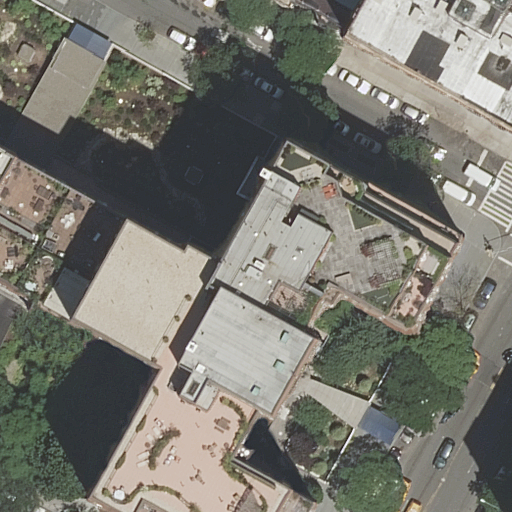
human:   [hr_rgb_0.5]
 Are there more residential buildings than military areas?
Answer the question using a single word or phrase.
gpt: yes

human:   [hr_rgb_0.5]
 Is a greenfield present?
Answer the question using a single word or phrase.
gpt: no

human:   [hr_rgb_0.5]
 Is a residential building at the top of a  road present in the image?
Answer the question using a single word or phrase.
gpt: yes

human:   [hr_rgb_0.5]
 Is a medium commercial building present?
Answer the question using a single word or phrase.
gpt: no

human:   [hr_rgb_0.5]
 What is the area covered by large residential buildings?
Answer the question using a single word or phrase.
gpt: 4005m2

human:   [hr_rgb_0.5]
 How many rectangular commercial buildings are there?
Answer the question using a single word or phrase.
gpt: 0

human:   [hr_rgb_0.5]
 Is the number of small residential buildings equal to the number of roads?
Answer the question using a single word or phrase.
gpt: no

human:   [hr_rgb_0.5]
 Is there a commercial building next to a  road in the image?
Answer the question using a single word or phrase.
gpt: no

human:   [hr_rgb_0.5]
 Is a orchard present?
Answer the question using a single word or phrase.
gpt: no

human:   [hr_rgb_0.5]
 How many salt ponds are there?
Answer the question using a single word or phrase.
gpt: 0

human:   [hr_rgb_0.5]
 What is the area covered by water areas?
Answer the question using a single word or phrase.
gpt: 0m2

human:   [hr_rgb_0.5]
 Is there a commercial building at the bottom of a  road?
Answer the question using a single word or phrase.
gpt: no

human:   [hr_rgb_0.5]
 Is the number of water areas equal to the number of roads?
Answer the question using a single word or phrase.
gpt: no

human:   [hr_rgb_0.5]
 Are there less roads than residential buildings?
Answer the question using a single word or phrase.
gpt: yes

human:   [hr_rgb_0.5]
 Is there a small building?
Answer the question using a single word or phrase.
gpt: yes

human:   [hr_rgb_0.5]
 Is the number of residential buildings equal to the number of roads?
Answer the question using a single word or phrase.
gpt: no

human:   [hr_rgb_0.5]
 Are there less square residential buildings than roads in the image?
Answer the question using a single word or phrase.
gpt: yes

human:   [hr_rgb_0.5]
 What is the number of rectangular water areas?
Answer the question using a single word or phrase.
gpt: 0

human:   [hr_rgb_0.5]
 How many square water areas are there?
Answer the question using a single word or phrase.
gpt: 0

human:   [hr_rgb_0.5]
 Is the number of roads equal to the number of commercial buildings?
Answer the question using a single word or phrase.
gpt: no

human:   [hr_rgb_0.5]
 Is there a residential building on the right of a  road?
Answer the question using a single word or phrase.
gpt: yes

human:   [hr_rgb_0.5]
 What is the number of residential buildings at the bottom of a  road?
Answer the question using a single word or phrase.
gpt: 1

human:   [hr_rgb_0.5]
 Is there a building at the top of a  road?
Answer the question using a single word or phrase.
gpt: yes

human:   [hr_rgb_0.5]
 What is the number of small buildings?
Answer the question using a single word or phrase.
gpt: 1

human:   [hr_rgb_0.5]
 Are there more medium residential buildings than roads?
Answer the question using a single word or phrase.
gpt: no

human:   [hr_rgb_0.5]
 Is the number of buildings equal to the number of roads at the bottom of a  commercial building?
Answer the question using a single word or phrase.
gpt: no

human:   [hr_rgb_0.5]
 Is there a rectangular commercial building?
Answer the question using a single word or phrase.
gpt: no

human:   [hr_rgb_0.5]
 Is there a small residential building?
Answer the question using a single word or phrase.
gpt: yes

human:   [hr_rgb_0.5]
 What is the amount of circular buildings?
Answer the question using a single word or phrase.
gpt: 0

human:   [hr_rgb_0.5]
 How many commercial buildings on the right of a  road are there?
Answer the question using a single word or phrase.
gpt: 0

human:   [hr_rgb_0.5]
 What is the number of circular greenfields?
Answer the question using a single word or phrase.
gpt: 0

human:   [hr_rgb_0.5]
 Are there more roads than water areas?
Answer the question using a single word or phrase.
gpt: yes

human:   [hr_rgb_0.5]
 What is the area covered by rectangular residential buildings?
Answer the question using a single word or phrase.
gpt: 782m2

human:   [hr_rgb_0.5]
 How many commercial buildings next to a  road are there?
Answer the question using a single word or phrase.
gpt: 0

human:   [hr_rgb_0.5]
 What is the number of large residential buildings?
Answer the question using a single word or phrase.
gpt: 2

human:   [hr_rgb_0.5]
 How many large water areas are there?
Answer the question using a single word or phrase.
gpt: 0